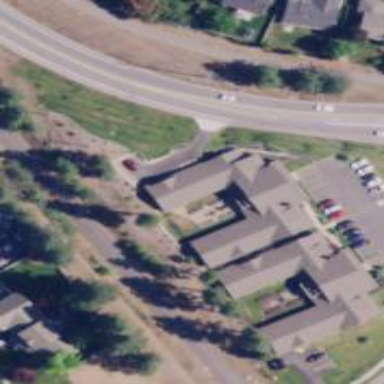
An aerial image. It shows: Nursing home building.